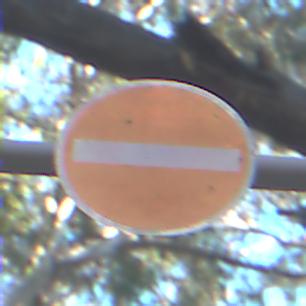
Verkehrszeichen: VerbotDerEinfahrt
Umgebung: Outdoor, Nature
Tageszeit: MorningAfternoon
Wetter: Clear
Licht: Natural
Jahreszeit: NotSpecified
Kontrast: LowContrast